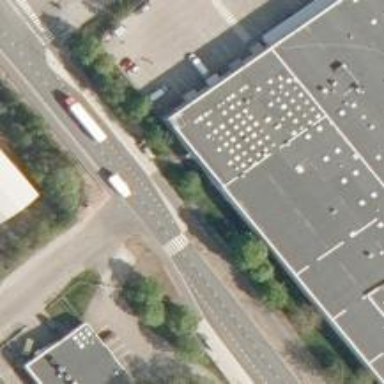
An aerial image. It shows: Uncontrolled road crossing.